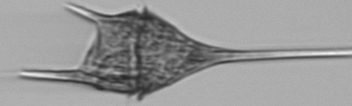
Label: Tripos_lineatus